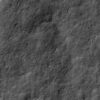
Label: not_dusty